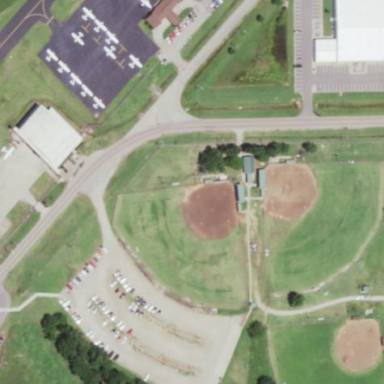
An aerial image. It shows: Baseball pitch for leisure land activities.